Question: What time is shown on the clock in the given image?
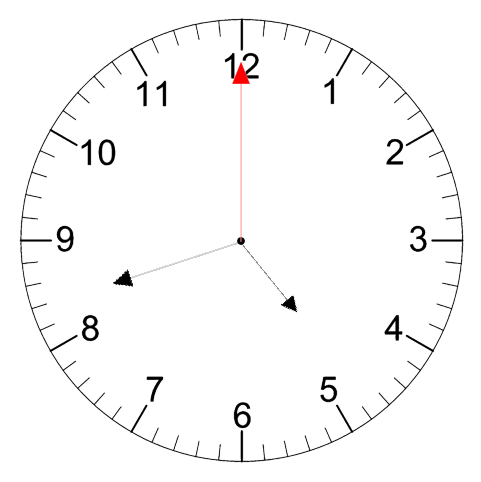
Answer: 04:42:00